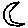
Label: moon